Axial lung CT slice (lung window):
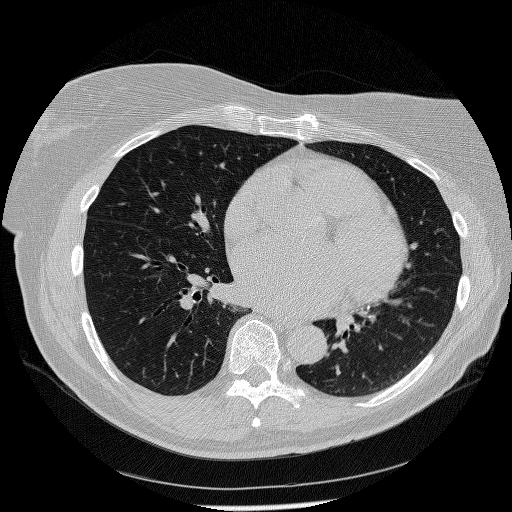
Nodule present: no